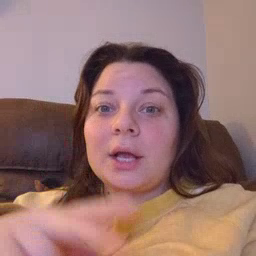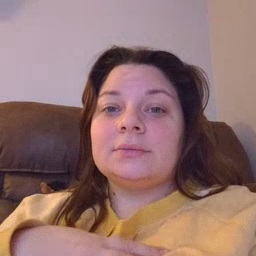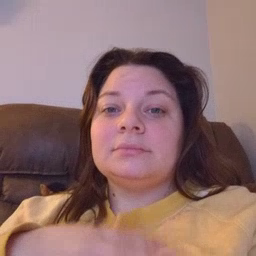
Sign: look